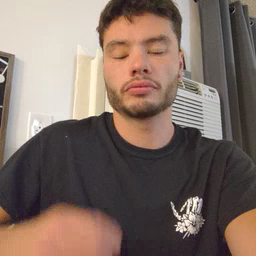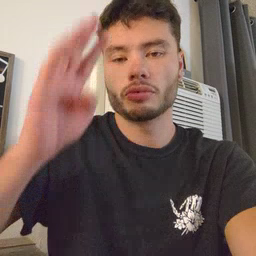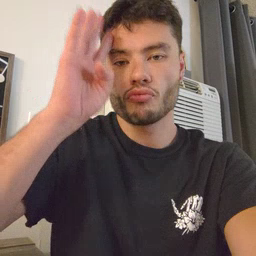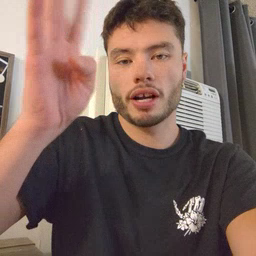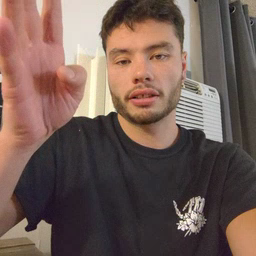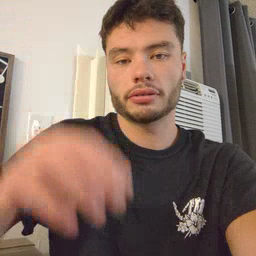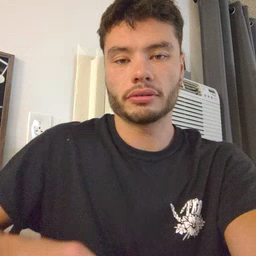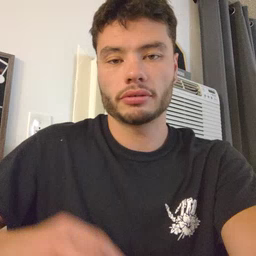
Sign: pretend